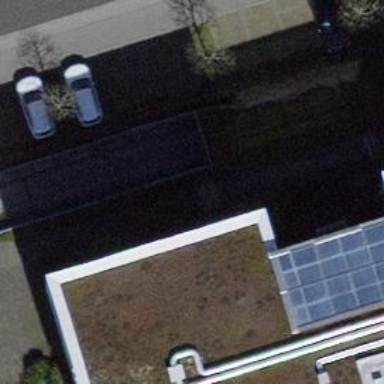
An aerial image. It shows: Parking entrance.